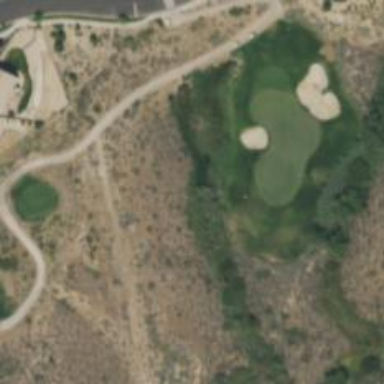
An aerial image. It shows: View of golf hole.